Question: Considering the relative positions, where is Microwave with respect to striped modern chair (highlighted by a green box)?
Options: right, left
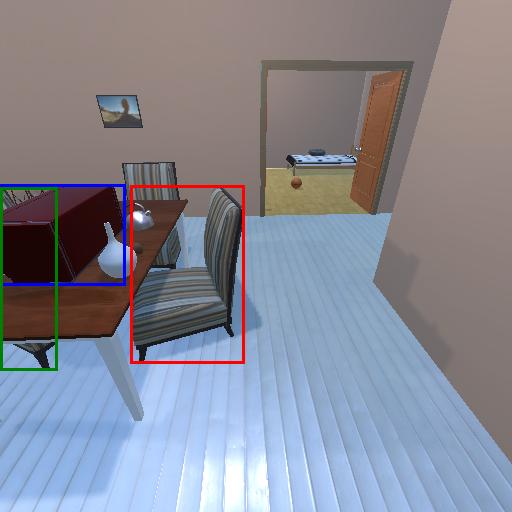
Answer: right